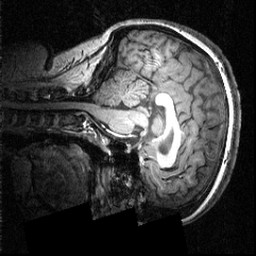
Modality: T1w
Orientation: sagittal
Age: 20
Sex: female
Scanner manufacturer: siemens
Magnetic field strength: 3.951 T
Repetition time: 1.5 s
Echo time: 0.00335 s